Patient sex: M
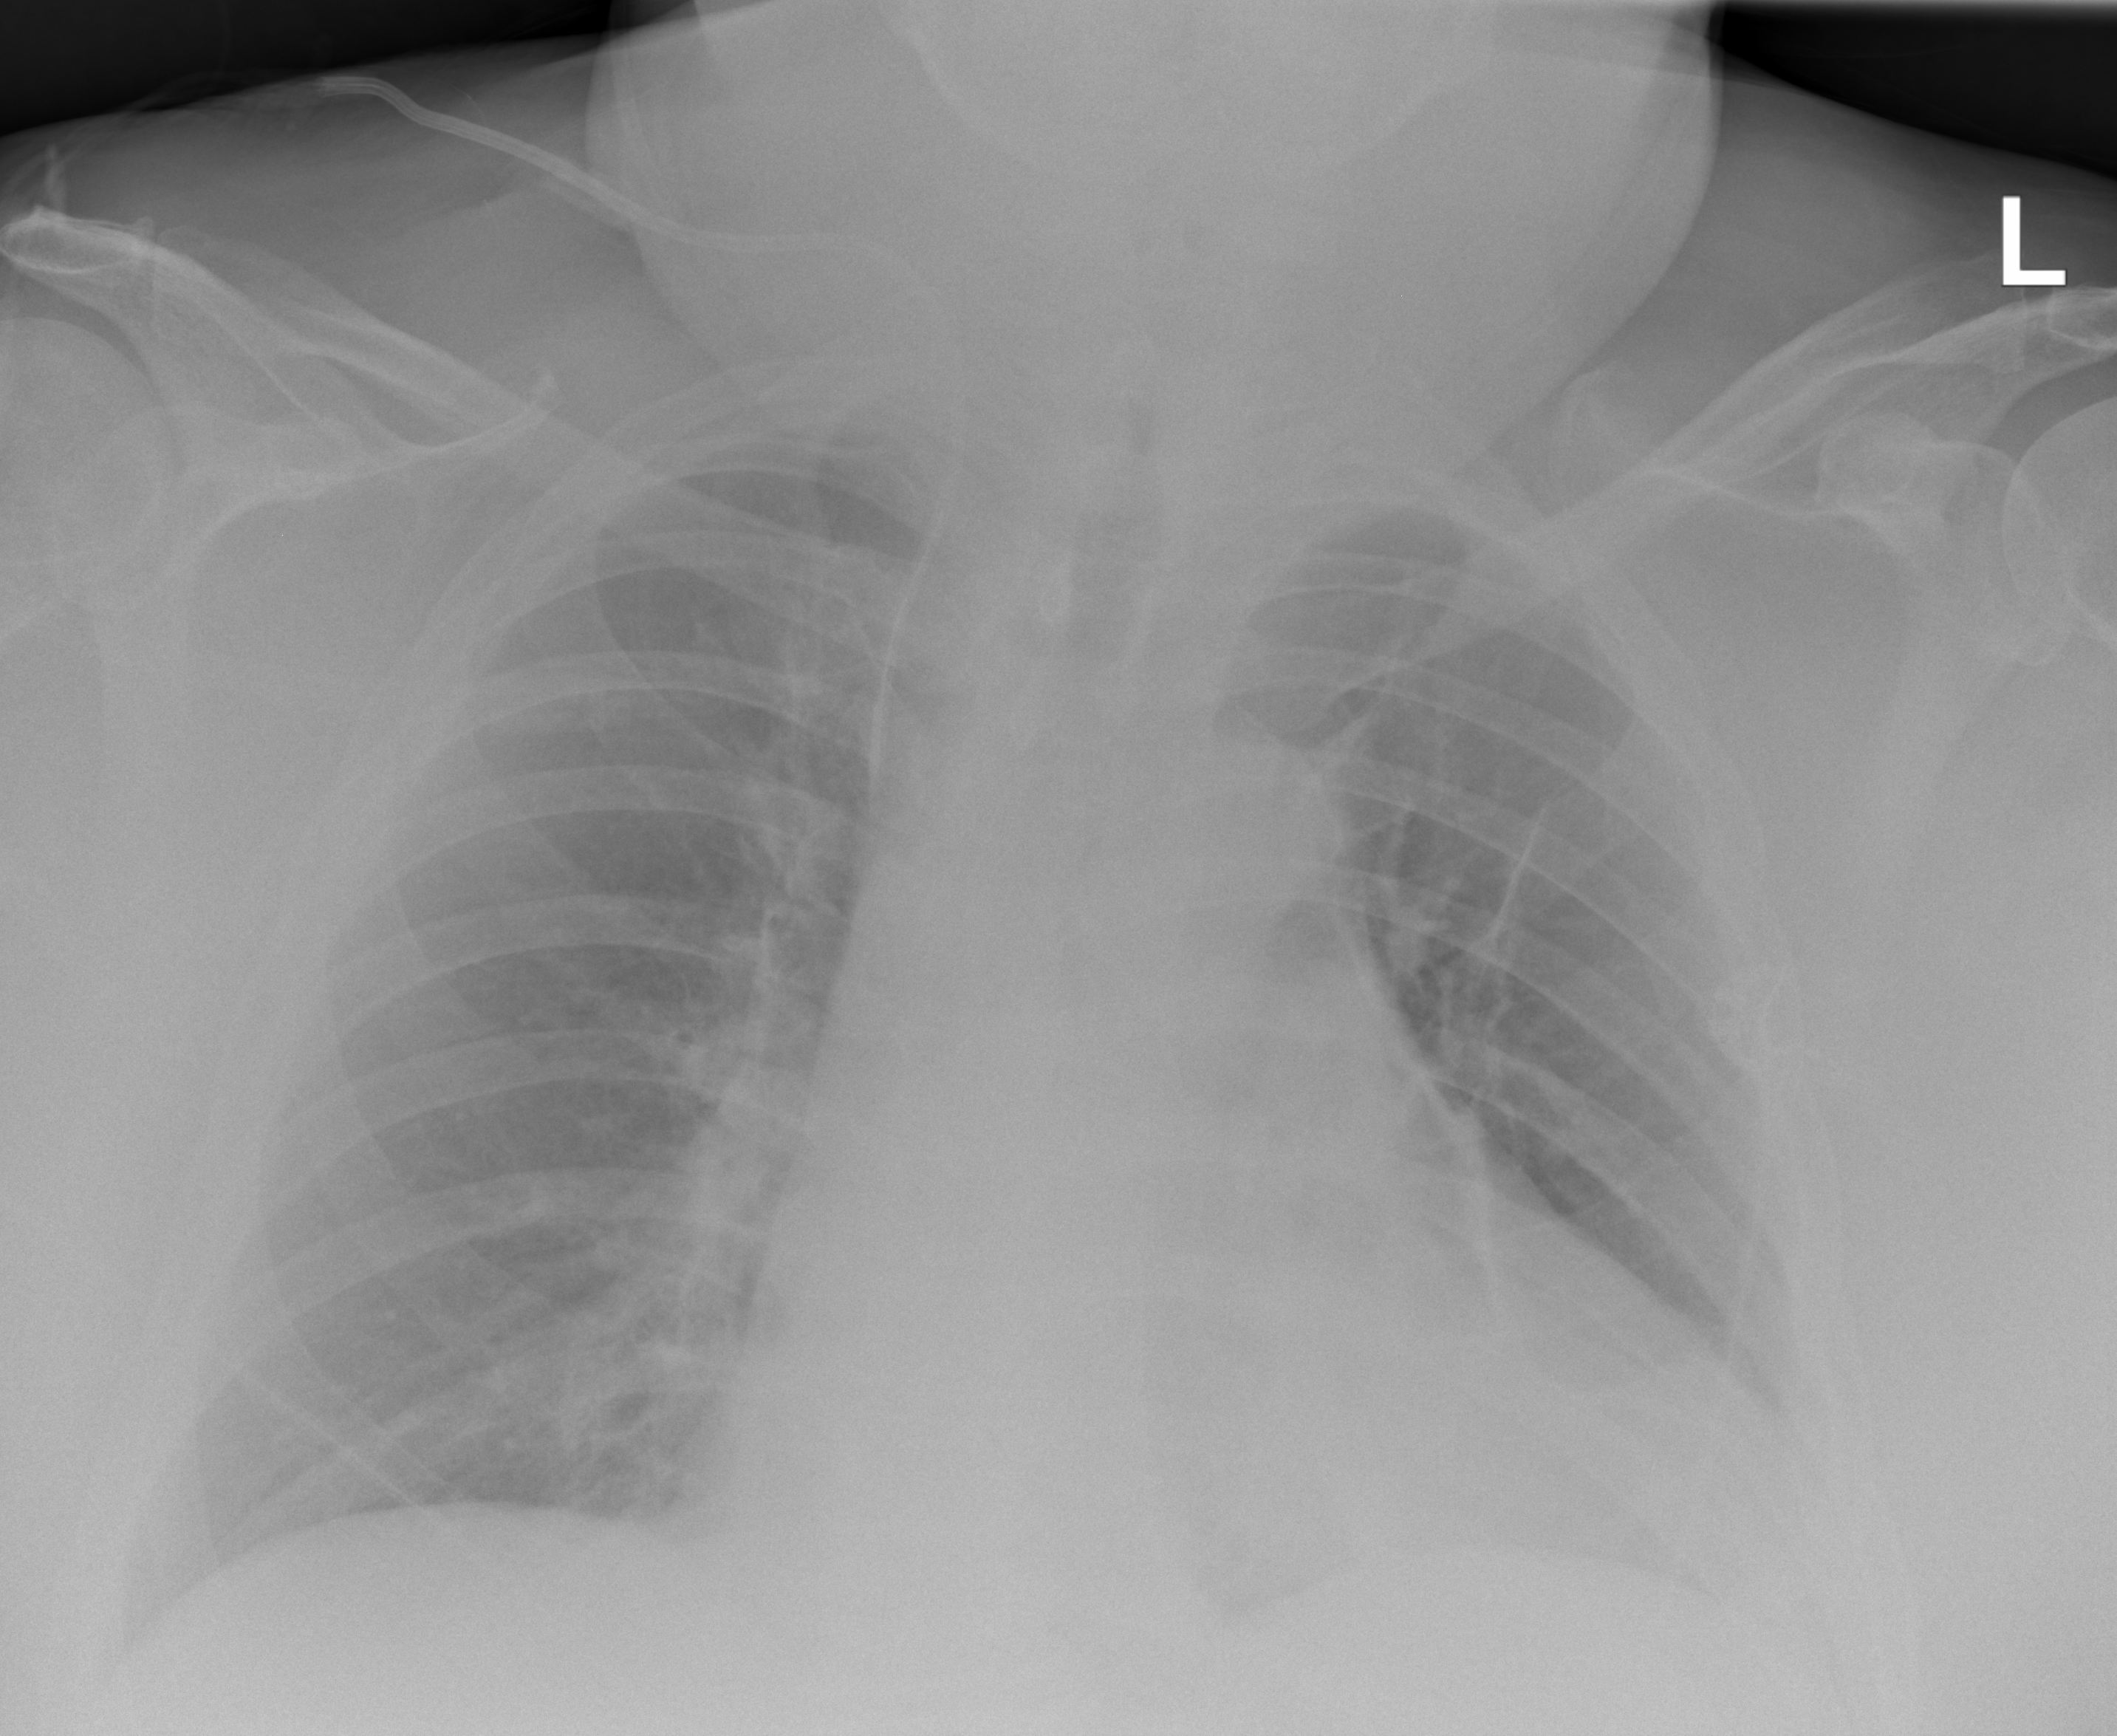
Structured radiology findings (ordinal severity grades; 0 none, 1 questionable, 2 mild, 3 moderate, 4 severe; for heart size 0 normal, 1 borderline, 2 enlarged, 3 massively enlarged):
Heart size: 1
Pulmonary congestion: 0
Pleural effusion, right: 0
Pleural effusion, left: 0
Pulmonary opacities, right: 0
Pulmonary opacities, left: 0
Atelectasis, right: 0
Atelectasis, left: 2